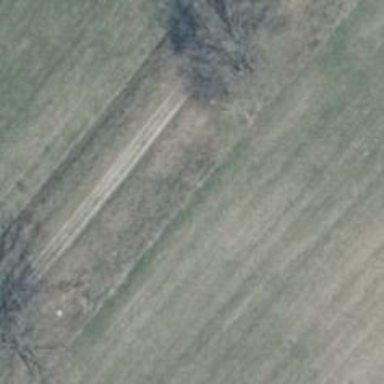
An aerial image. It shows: Sandy track road with grade3 tracktype.